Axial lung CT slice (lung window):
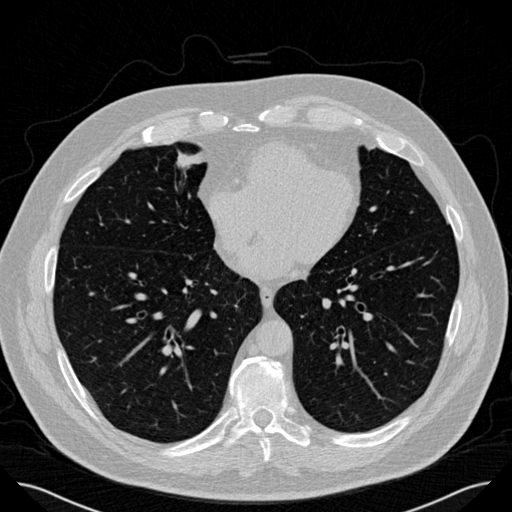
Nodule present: no